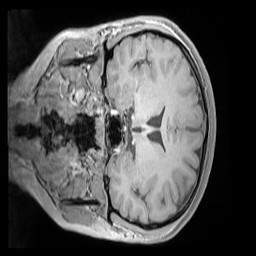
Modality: MP2RAGE
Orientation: coronal
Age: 12
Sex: female
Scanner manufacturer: siemens
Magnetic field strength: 3 T
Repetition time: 4 s
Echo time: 0.00303 s